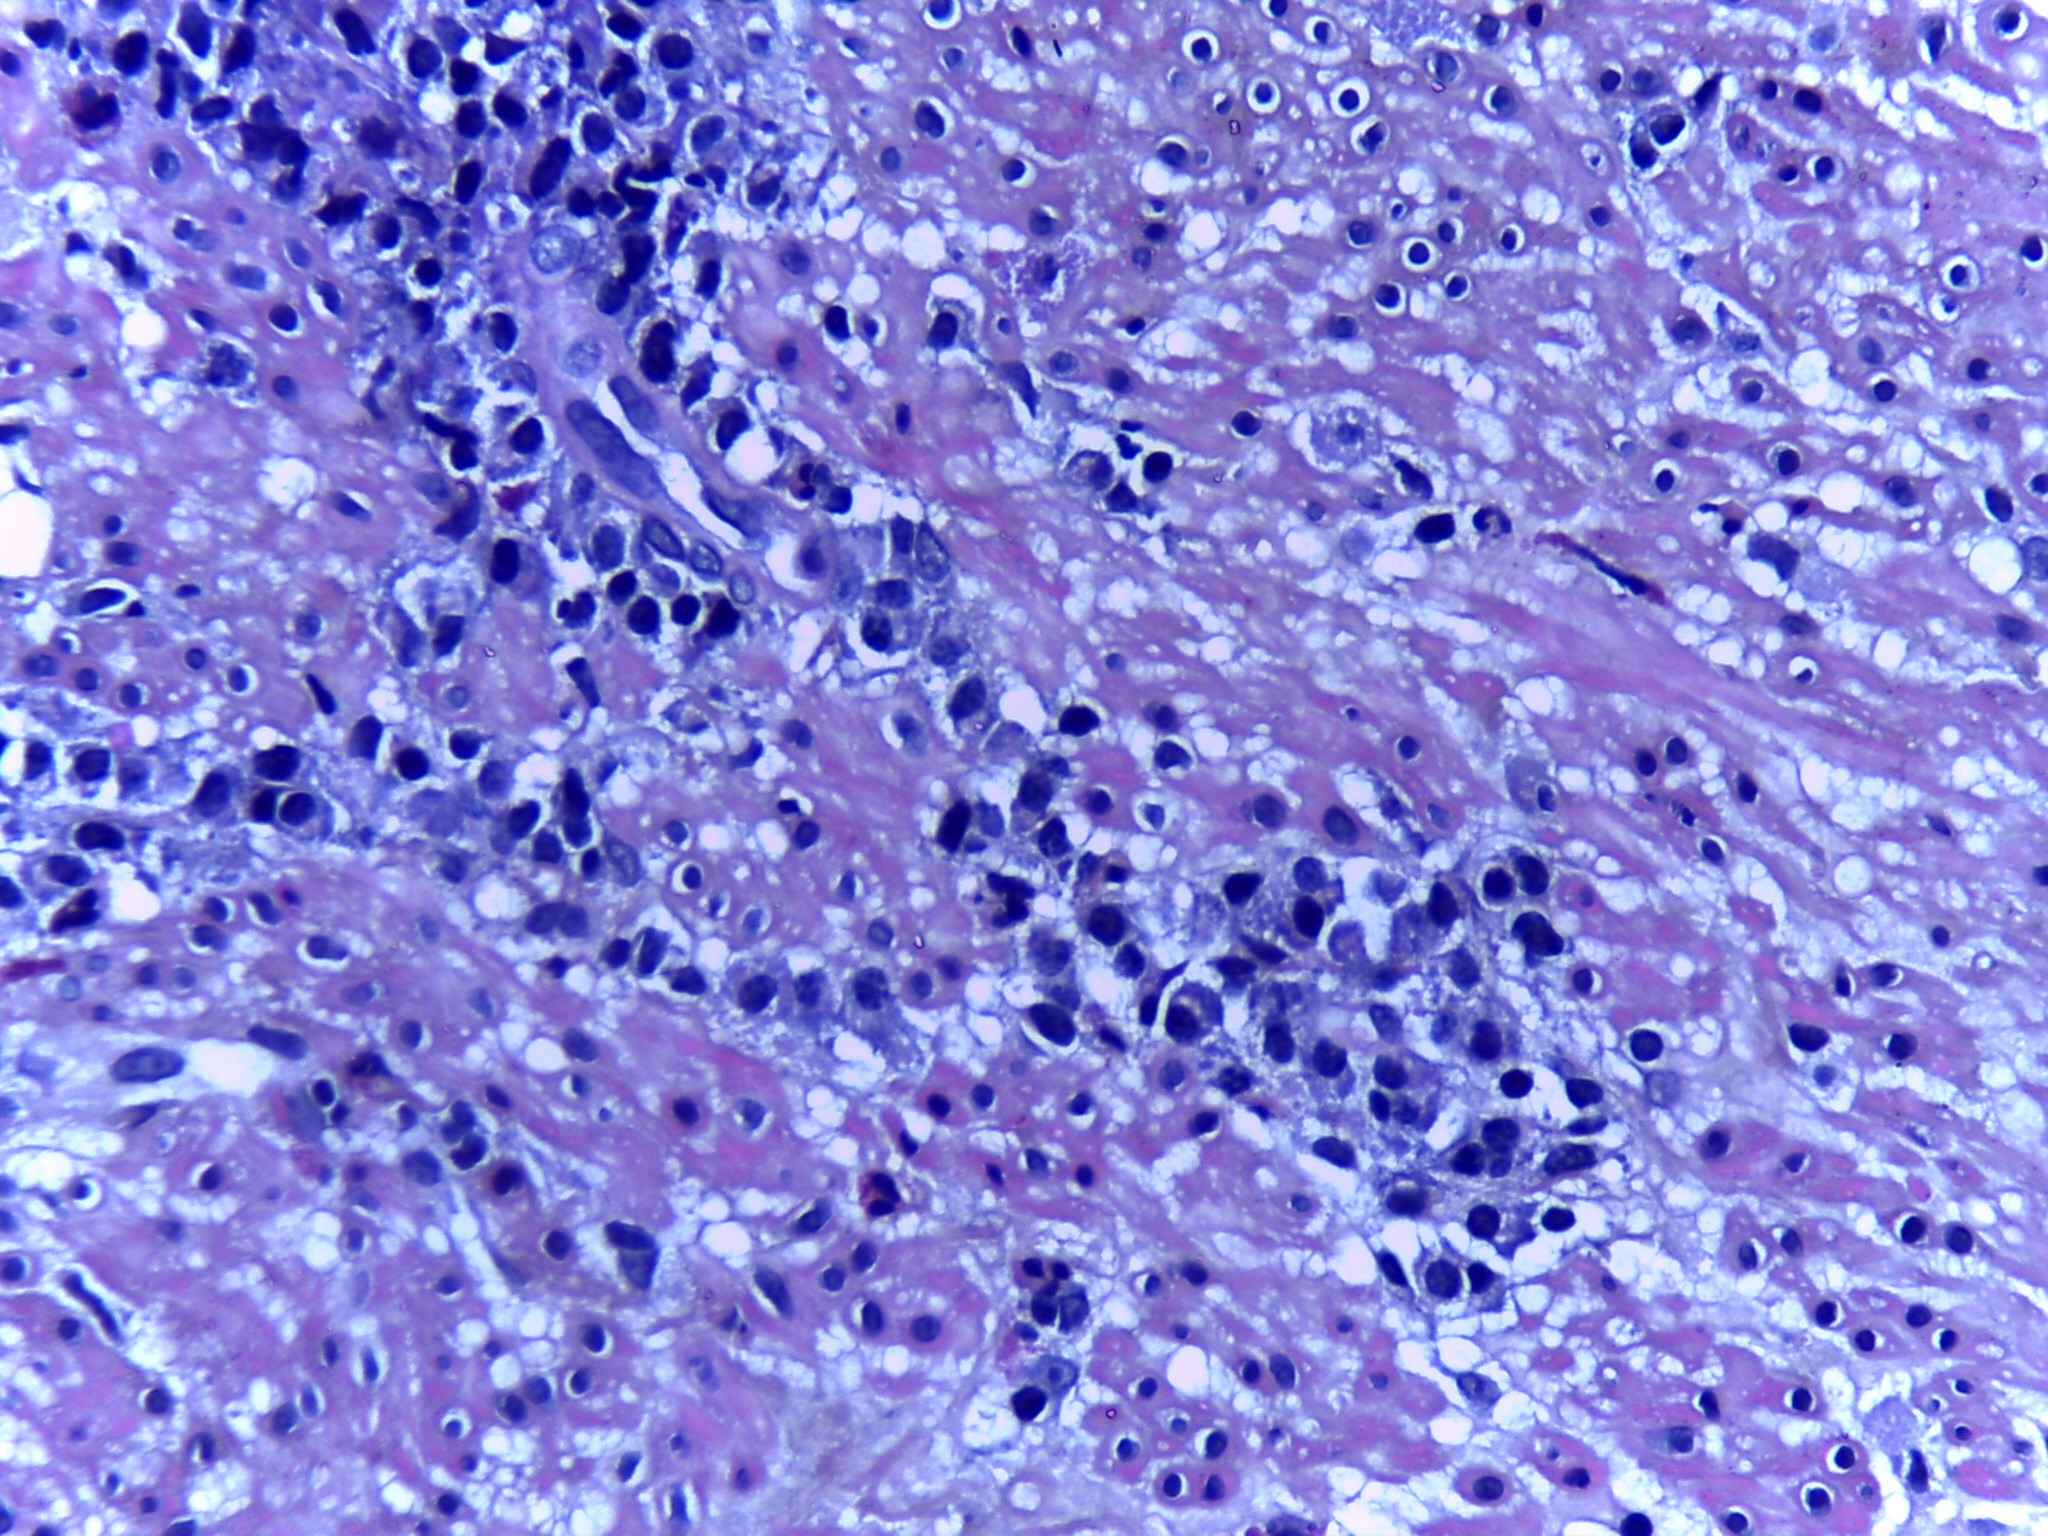
Diagnosis: OSCC